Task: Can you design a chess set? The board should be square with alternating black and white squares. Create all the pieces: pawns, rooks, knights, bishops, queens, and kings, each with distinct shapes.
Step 5192:
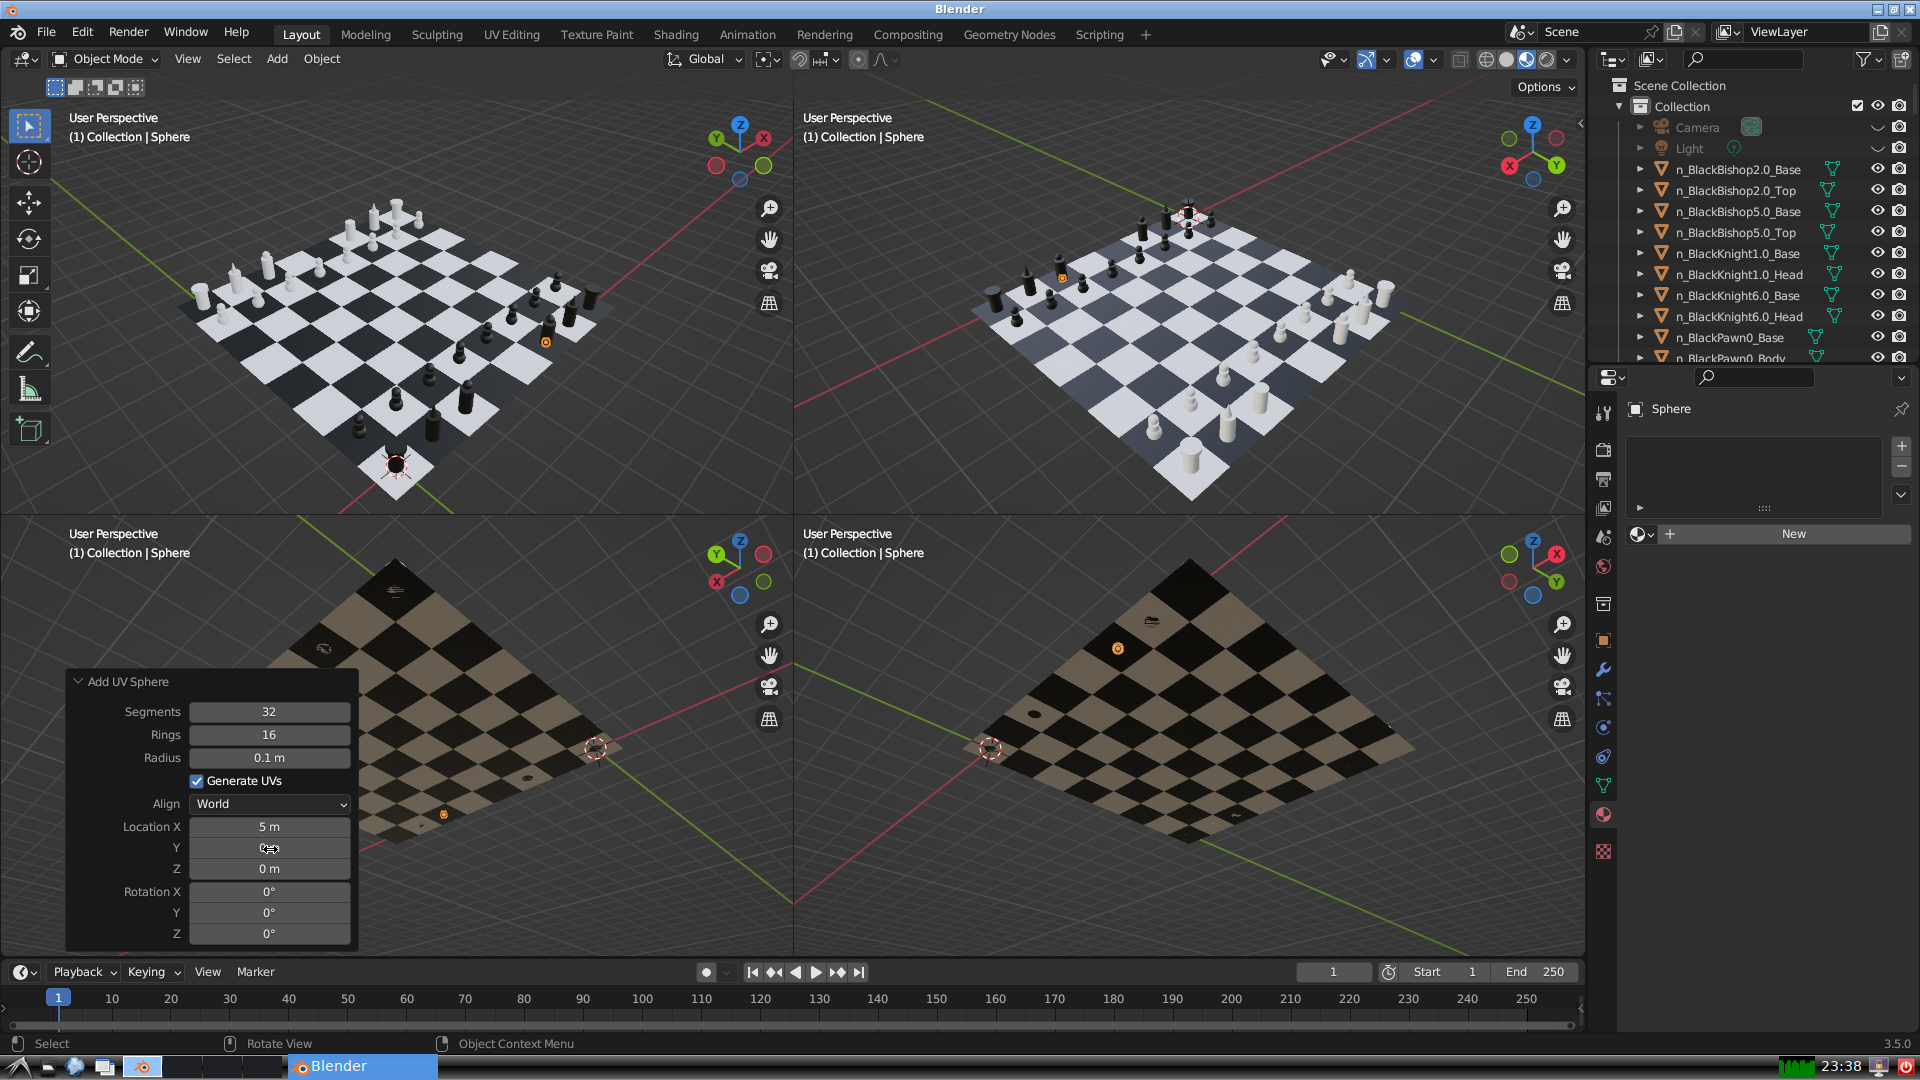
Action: click: no